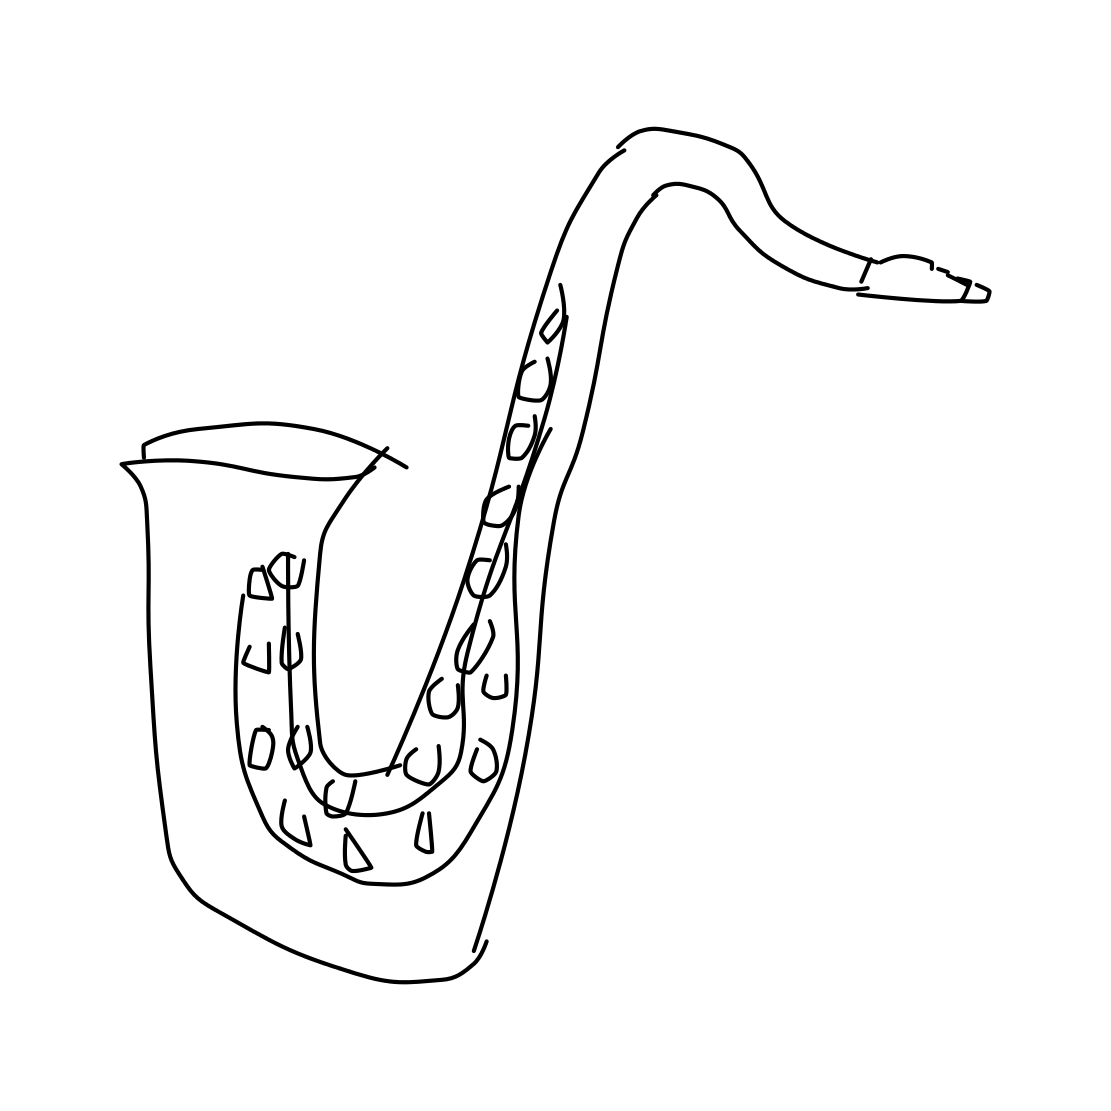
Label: saxophone